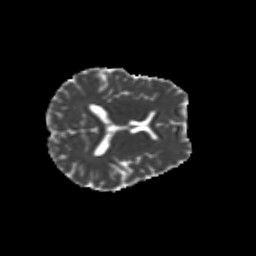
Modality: MD
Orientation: axial
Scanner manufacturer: siemens
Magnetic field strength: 3 T
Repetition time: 9.2 s
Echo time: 0.084 s